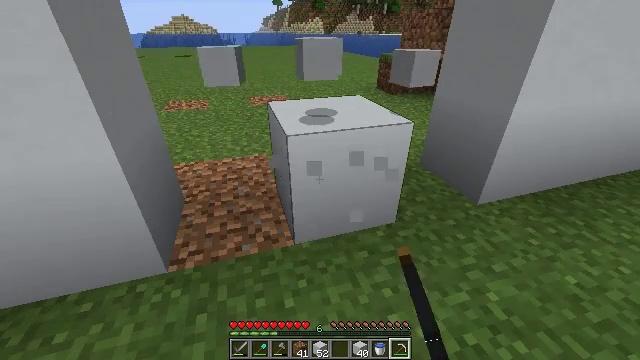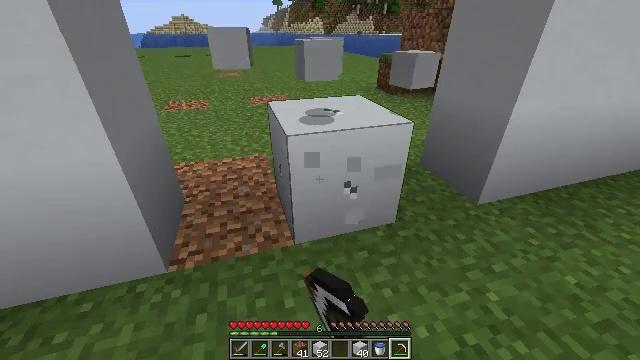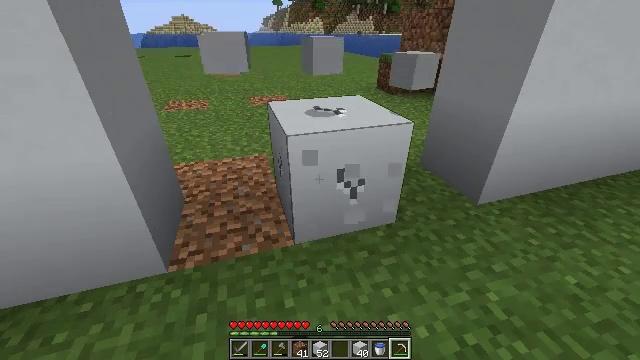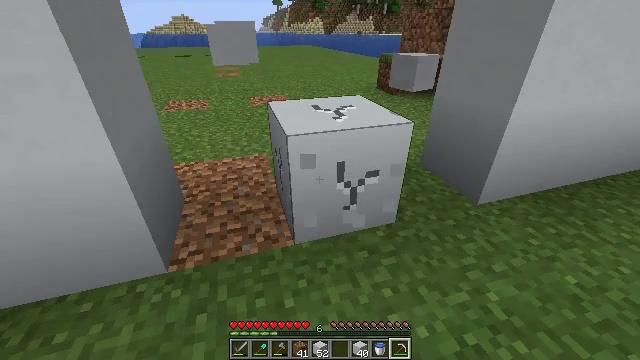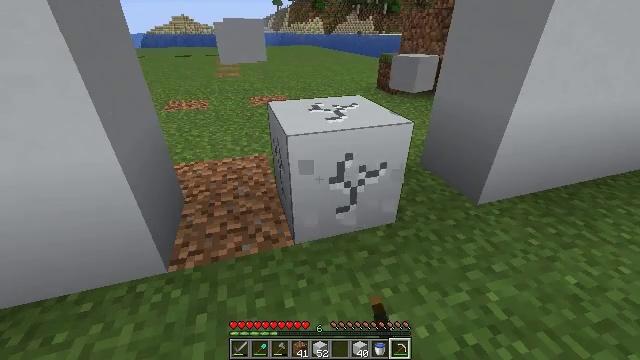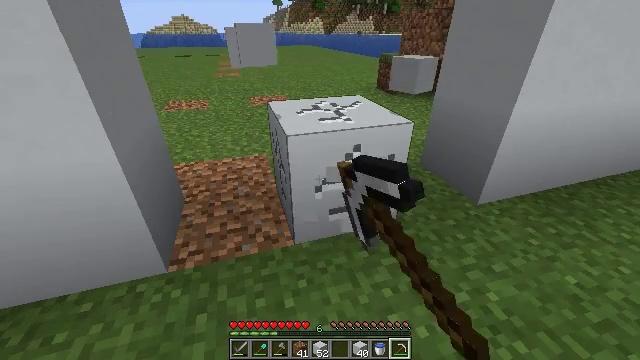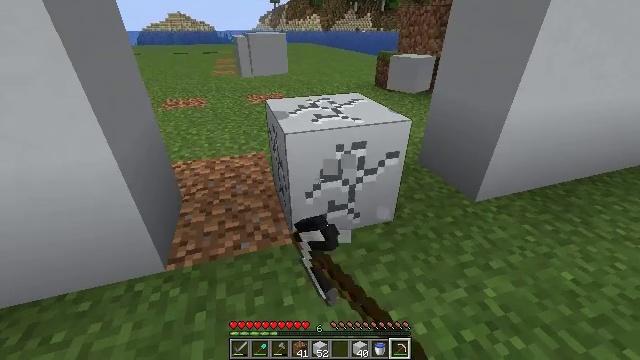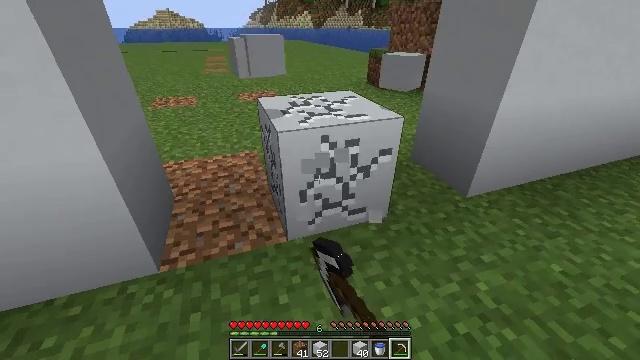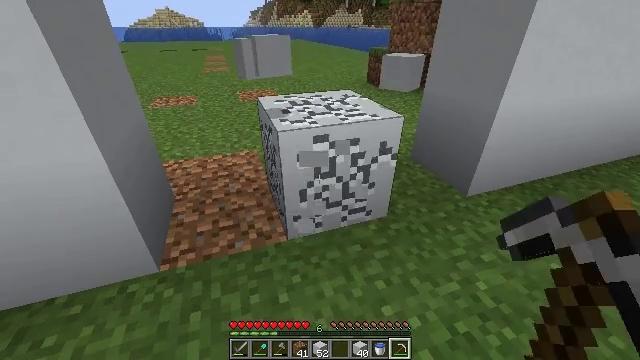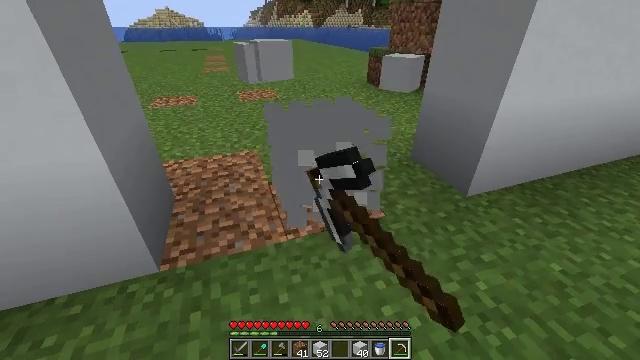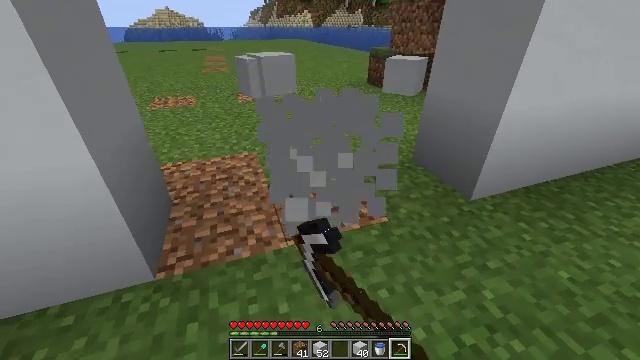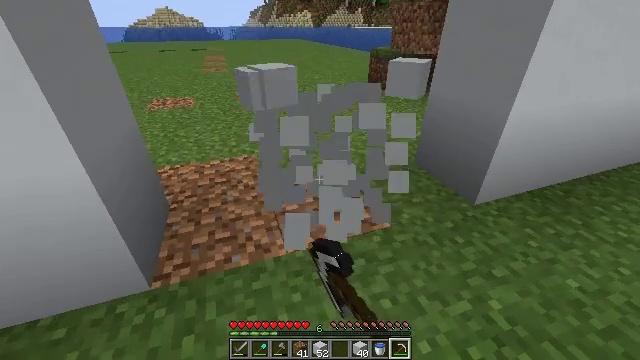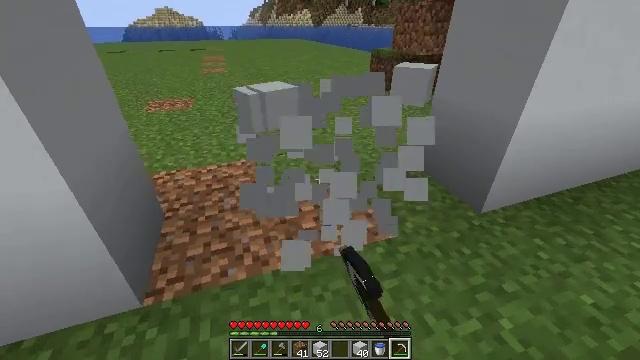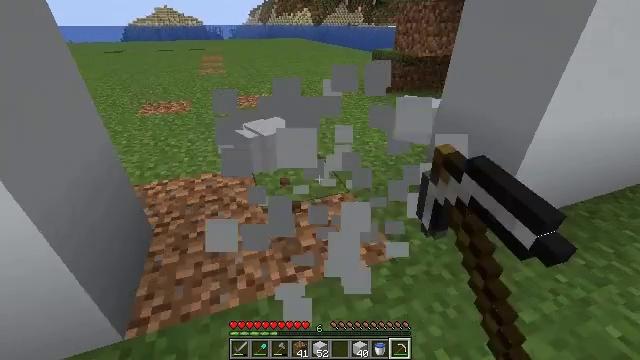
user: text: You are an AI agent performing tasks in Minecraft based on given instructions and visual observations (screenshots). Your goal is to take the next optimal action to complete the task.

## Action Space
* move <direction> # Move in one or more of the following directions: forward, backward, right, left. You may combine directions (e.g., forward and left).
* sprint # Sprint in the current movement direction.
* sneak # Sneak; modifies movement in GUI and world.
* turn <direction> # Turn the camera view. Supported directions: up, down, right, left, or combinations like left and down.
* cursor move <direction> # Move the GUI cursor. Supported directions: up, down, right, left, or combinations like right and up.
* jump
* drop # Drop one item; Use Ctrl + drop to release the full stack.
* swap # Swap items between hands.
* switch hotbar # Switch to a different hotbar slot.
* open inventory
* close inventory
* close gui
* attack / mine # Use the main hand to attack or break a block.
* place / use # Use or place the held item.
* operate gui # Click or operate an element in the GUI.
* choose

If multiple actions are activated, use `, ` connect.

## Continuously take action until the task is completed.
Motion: motion action
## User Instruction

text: Gather white concrete for building projects.
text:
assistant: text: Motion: attack / mine
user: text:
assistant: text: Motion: attack / mine
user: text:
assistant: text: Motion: attack / mine
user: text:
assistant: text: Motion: attack / mine
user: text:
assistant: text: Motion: attack / mine
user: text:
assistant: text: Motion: attack / mine
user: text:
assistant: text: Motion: turn right, attack / mine
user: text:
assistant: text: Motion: attack / mine
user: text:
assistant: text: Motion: attack / mine
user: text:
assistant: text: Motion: move forward, attack / mine
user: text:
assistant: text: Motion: move forward, attack / mine
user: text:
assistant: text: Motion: move forward, attack / mine
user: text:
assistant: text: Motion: move forward, attack / mine
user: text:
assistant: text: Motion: attack / mine